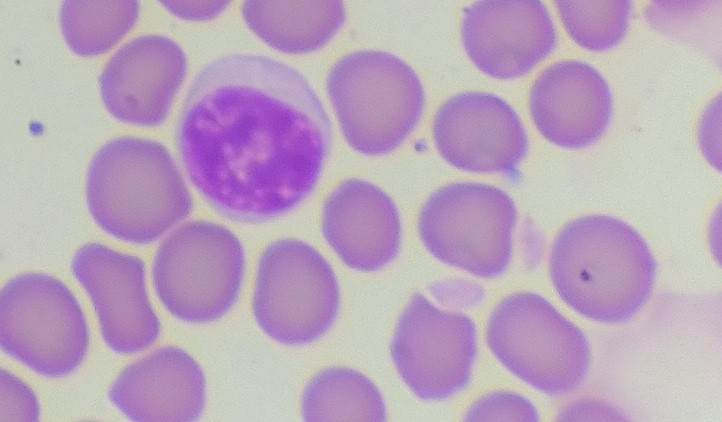
White blood cell type: Lymphocyte